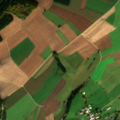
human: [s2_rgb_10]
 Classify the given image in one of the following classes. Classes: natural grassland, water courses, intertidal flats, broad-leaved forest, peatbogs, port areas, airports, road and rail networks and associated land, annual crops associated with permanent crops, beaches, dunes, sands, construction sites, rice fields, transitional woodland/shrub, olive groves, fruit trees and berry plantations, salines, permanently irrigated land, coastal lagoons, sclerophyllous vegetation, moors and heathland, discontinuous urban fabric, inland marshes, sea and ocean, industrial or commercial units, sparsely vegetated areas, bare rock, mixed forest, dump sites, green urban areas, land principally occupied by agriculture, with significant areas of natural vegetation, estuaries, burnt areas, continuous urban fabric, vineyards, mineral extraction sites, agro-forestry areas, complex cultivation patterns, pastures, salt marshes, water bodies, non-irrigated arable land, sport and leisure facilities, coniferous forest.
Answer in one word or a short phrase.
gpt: non-irrigated arable land, complex cultivation patterns, land principally occupied by agriculture, with significant areas of natural vegetation, coniferous forest